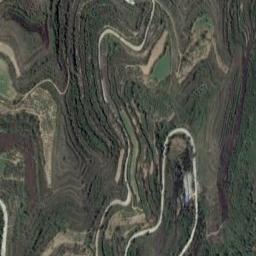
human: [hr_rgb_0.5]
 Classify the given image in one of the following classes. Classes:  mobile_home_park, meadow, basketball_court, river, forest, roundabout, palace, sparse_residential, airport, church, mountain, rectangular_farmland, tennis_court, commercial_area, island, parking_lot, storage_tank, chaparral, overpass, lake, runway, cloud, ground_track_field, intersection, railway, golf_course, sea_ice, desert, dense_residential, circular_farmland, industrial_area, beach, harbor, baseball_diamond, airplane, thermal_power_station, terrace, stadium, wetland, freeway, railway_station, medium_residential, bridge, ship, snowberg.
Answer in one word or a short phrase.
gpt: terrace